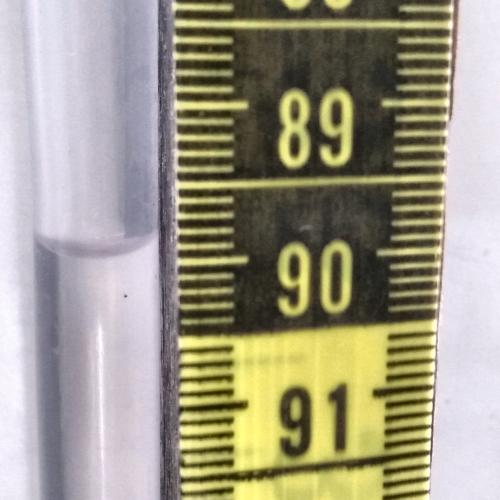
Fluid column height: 89.9 cm